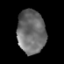
Tissue: prostate
Cell type: Myeloid cells
Senescence score: 0.2434
Nuclear area (px): 1201
Mean DAPI intensity: 107.985